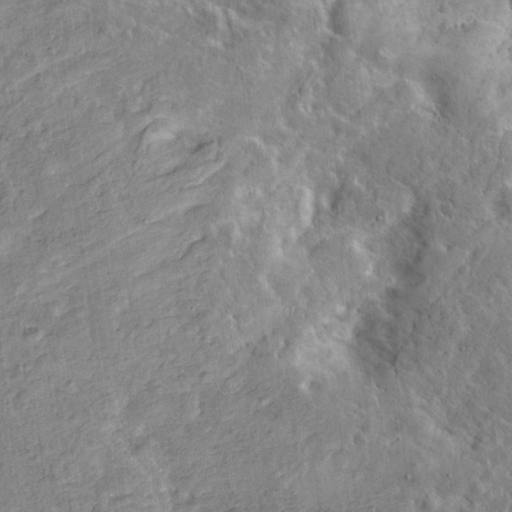
Objects detected: cone